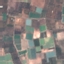
Label: PermanentCrop